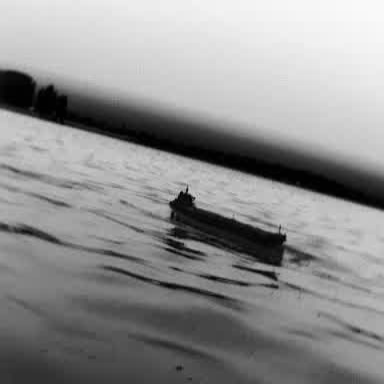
There is a liner in the infrared image.